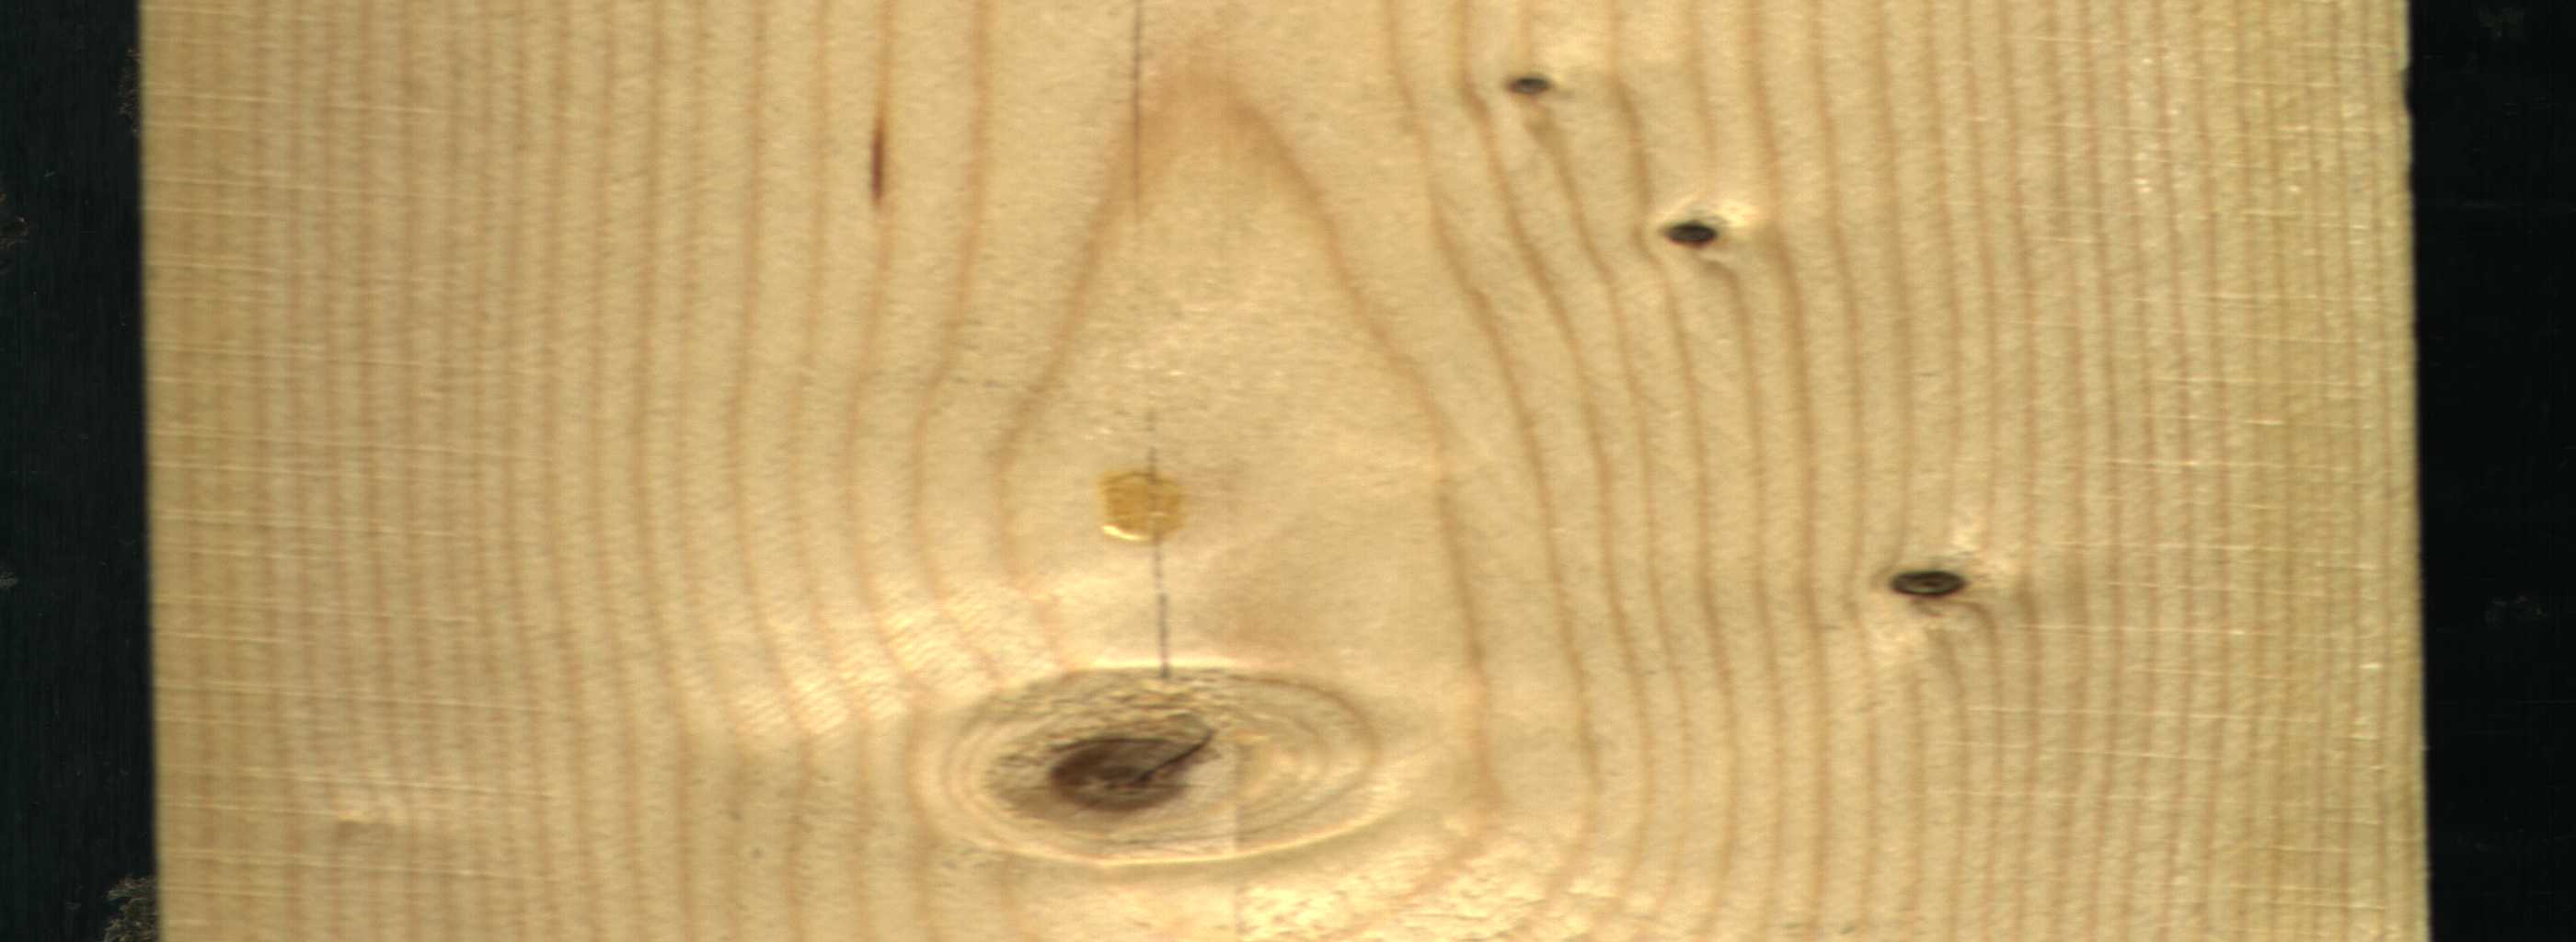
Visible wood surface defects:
resin
resin
knot_with_crack
Dead_Knot
Dead_Knot
Live_Knot